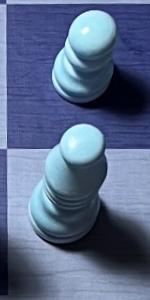
Label: Bishop_White